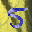
Label: 5